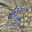
Label: 5